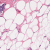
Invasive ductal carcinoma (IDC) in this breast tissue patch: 1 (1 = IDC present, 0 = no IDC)